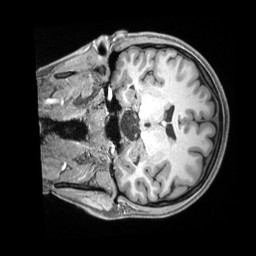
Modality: T1w
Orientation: coronal
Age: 25
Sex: female
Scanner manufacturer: siemens
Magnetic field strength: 3 T
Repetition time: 2.4 s
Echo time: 0.00226 s